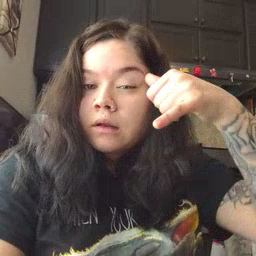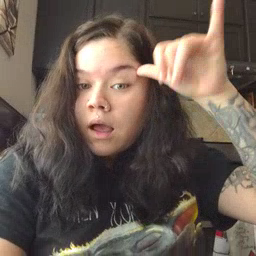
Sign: cow